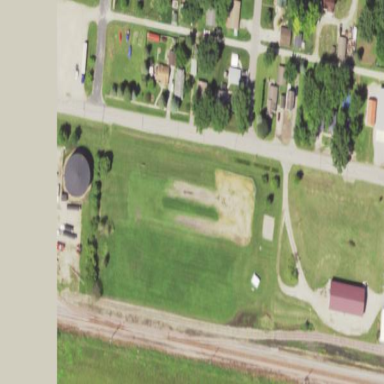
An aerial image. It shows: Baseball pitch for leisure land.